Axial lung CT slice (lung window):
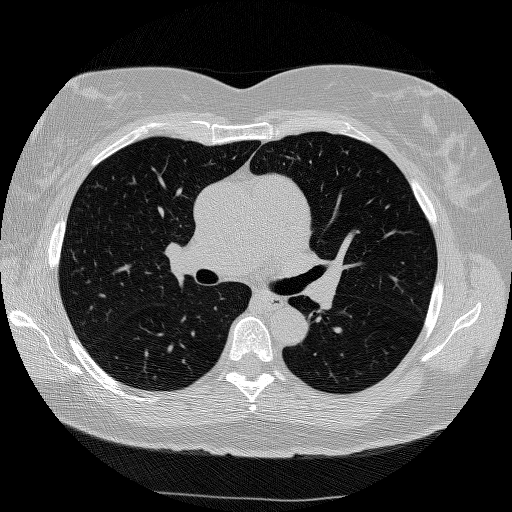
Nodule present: no